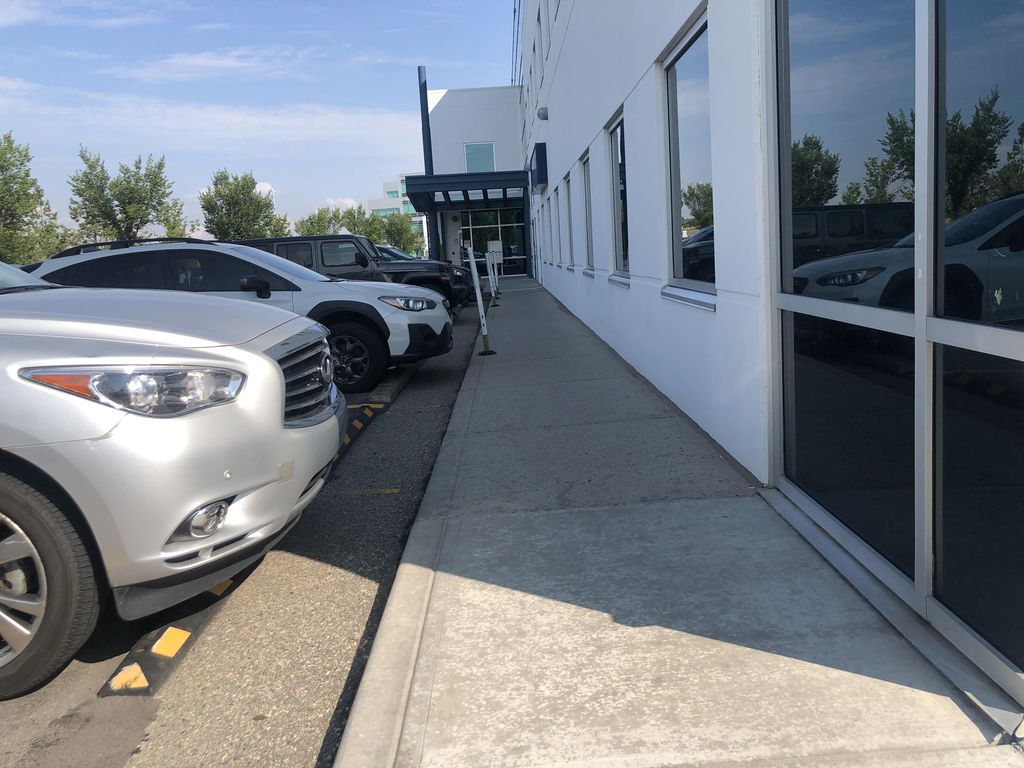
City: calgary